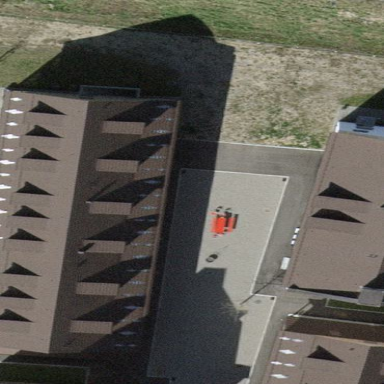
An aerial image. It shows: Apartments building with gambrel roof.